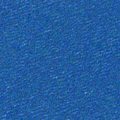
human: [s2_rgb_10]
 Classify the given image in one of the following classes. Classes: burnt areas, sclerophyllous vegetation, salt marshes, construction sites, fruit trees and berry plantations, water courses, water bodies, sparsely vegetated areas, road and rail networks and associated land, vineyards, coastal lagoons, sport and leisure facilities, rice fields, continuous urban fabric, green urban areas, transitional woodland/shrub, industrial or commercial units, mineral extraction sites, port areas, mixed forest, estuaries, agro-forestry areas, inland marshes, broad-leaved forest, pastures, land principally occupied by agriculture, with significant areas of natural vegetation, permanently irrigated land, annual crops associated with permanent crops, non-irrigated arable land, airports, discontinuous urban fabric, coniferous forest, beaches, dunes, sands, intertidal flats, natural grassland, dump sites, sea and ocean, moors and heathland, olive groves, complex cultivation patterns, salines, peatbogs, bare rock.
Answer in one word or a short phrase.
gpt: sea and ocean